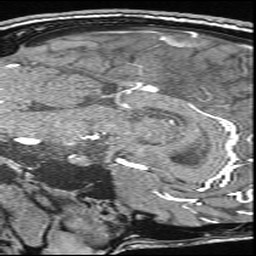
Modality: angio
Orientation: sagittal
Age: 29
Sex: female
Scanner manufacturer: siemens
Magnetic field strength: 3 T
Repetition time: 0.021 s
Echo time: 0.00342 s